Question: I have a model in my django project with the following structure:
'''
class Portfolio(models.Model):
user = models.OneToOneField(User, on_delete=models.CASCADE)
entered_usdt = models.DecimalField(max_digits=22, decimal_places=2, default=0)
detail = models.JSONField(null=True, blank=True)
created_at = models.DateTimeField(auto_now_add=True)
updated_at = models.DateTimeField(auto_now=True)
'''
I would like to have a 'Sum' aggregate function over non-zero value keys of 'detail' field of records this model in database.
This field may be empty or have different keys for earch record in database for example I capture a section of database to better explain what I mean:

For this purpose, I wrote the below code snippet with pure Python, which first extracts their keys for records whose 'detail's are not empty, and then calculates the sum of all those keys in all those records.
'''
import json
from bestbuy.models import Portfolio
from django.db.models import Q
def calculate_sum_of_all_basket_coins():
non_zero_portfolios_details = list(Portfolio.objects.filter(~Q(detail={})).values('detail'))
detail_list = list()
result = {}
for portfolio_detail in non_zero_portfolios_details:
detail_list.append(json.loads(portfolio_detail))
for d in detail_list:
for k in d.keys():
if k in result:
result[k] += d.get(k, 0.0)
else:
result[k] = d.get(k, 0.0)
return result
'''
I know this method is not good at all because as the database records increase, this function takes more and more time to perform this calculation.
I also read the below blog posts and issues to find out something more about django orm and the possibility of it to support this calculation.
For example I found out with something like 'KeyTextTransform' function, but all of the tricks in below links is for a specific key or keys of a jsonfield in database not for some unknown keys etc.
- <URL>
How can I have a queryset of the aggregated values of this field using django orm?
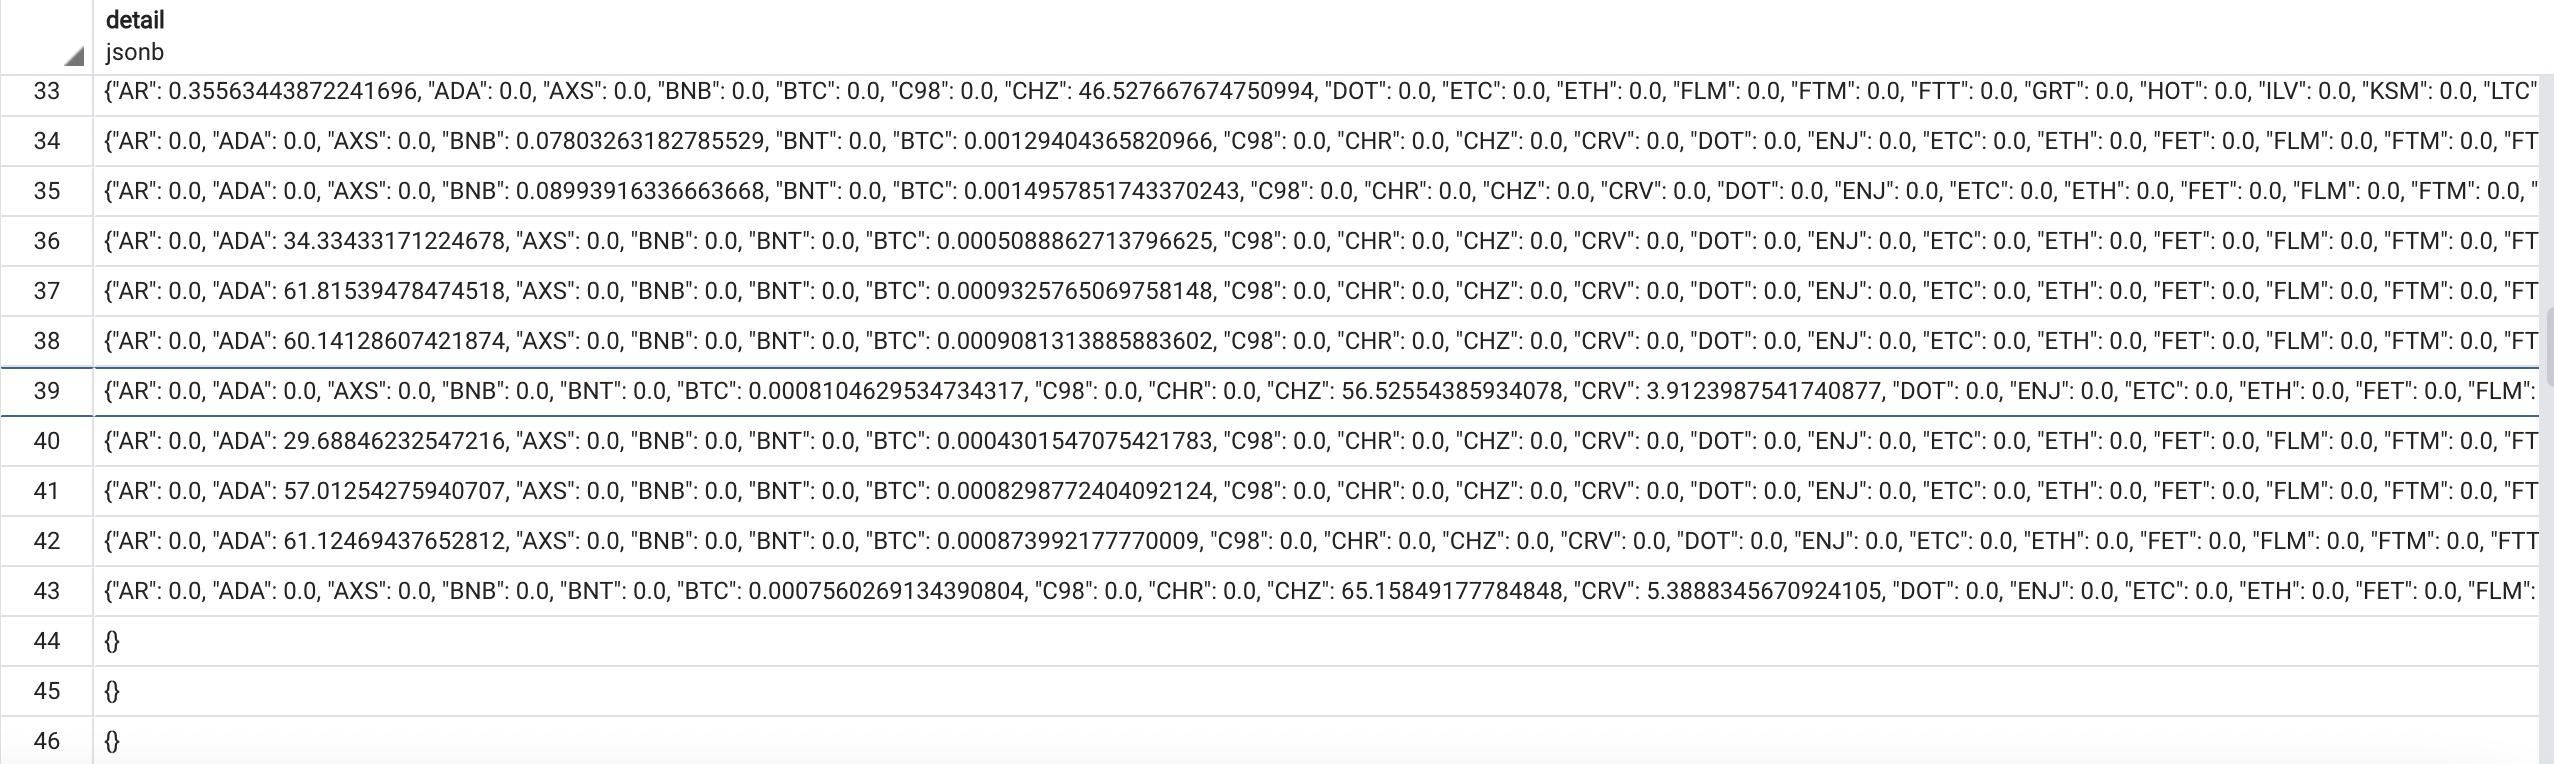
Answer: Best practice here would be to create a Model Manager, this way it can be called like so:
'''
Projects.objects.with_sums()
'''
It can even be chained like so:
'''
Projects.objects.filter(...).with_sums()
'''
Just annotate the query object being returned by the model method with the sum of each field--you will need to query for the sum of each field individually, however.
If you wanted to optimize things a bit, you could allow 'with_sums()' to take an argument where you can specify which fields you would like sums for--I recommend passing the full path of the json field (ie: "foo__bar__field").
# References
<URL>
<URL>
<URL>